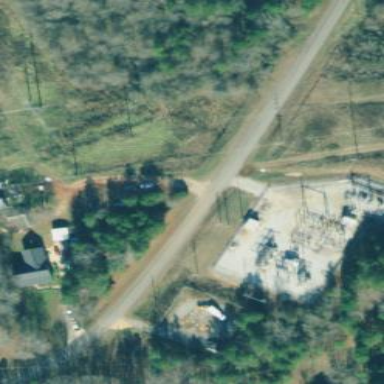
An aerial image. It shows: Distribution substation surrounded by fence.